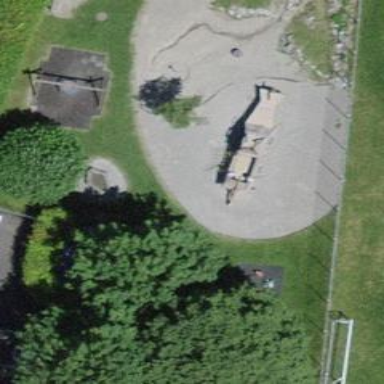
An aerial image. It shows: Playground area for leisure activities on the land.